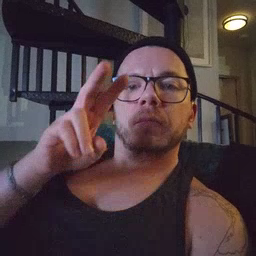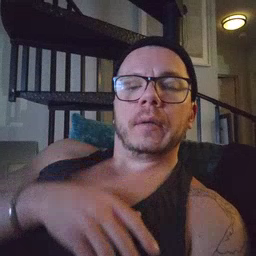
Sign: read